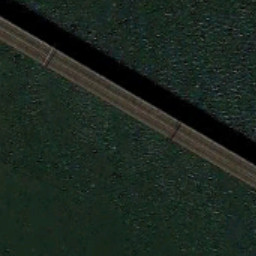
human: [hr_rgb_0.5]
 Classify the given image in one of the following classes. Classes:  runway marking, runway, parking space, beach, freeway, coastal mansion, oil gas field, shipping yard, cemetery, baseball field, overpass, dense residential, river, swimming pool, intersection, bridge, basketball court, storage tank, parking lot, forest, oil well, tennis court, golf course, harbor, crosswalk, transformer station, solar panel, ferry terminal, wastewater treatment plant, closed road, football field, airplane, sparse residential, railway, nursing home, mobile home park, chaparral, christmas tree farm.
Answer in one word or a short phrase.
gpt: bridge